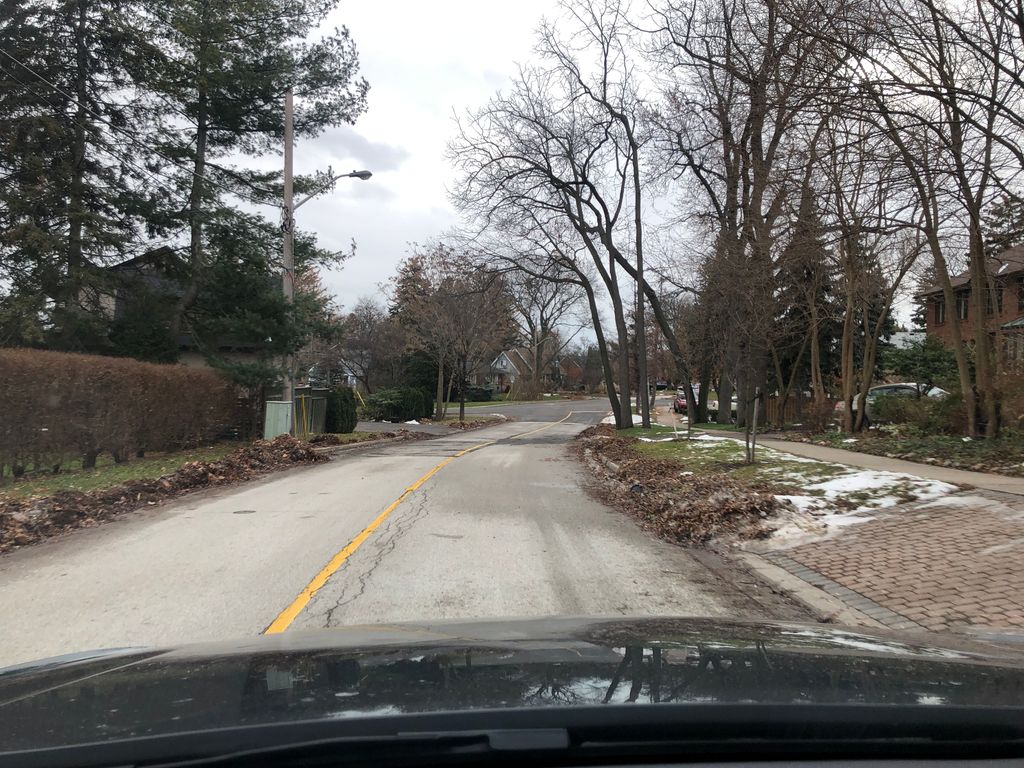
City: toronto